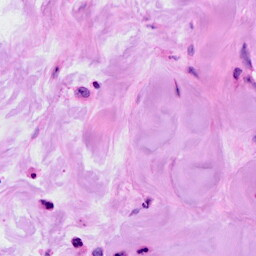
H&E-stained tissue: Breast